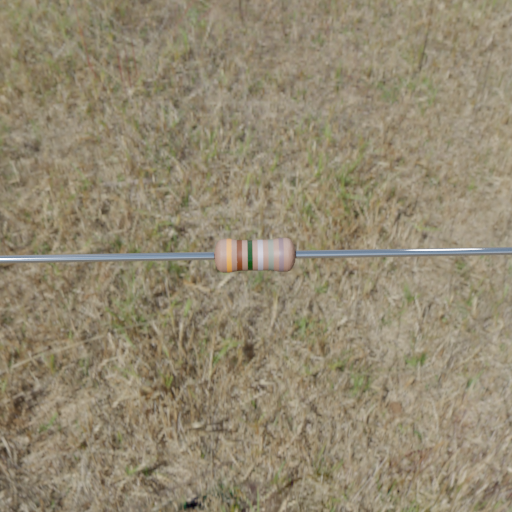
Resistor colour bands (in order): orange, brown, black, silver, gray, gray